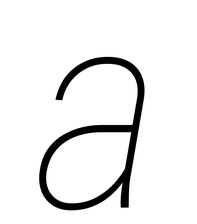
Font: Roboto-Italic_Condensed_Thin_Italic